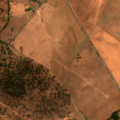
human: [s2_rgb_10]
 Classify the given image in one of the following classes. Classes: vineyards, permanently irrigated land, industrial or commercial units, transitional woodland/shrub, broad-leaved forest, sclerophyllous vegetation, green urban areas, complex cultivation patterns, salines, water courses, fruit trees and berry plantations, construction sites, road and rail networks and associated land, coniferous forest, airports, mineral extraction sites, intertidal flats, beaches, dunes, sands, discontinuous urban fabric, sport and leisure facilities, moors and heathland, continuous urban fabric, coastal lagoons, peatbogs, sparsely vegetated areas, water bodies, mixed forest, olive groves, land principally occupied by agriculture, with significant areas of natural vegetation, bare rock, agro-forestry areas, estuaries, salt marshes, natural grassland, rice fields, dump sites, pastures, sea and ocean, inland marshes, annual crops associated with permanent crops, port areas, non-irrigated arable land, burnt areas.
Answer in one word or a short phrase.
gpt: non-irrigated arable land, pastures, agro-forestry areas